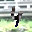
Label: 4